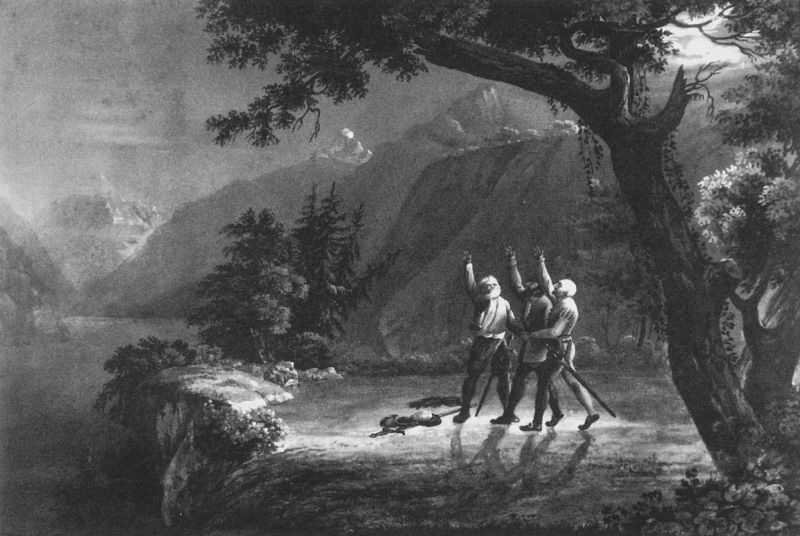
Titel: Der Rütlischwur
Künstler: Ludwig Bleuler
Institution: Zürich, Schweizerisches Landesmuseum
Schlagwörter: baum, dunkel, fluss, ufer, licht, männer, baumstamm, berge, men, people, soldier, sword, white, black, mondlicht, lichtung, säbel, tanne, tree, mountain, mountains, water, trees, forest, beard, outside, arms, family, schwören, throw, victory, knights, toast, arme heben, brothers, musketeers